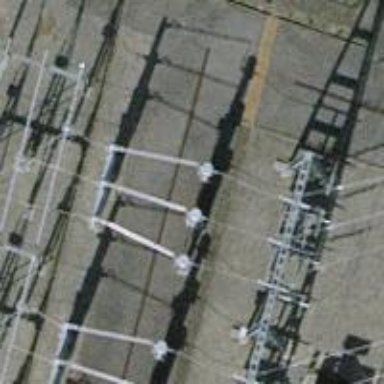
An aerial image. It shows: Bay for power lines.